Question: I'm fairly new at c++ programming, and yet I searched around and couldn't find an answer to how to do it, so I'm sorry if this is kind of a stupid question.
Anyway, I'm working on designing a custom window (in Microsoft Visual C++), and I just can't figure out how to remove the menu bar from the window. This is what I'm referring to:

I used an image editing software to put a box around what i want to remove in the program in case i'm not referring to it correctly. Anyway, please tell me what code to remove and/or edit to remove it. (Also, a brief explanation of why would be good because i'm still new to this)
Thanks!
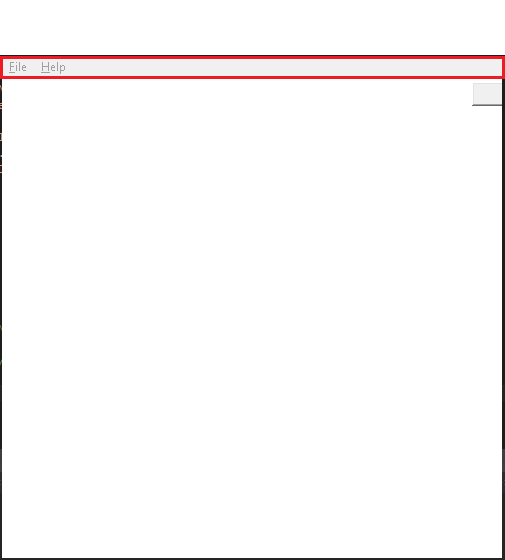
Answer: You can use the <URL> function to show or hide the menubar. Use it like this:
'''
SetMenu(hwnd, NULL);
'''
where 'hwnd' is the handle to the window, which menubar you want to hide.
You can also try using the <URL> function to destroy the menu, like this:
'''
DestroyMenu(hMenu);
'''
where 'hMenu' is the handle to the menu you want to destroy.